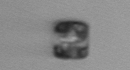
Label: Thalassiosira